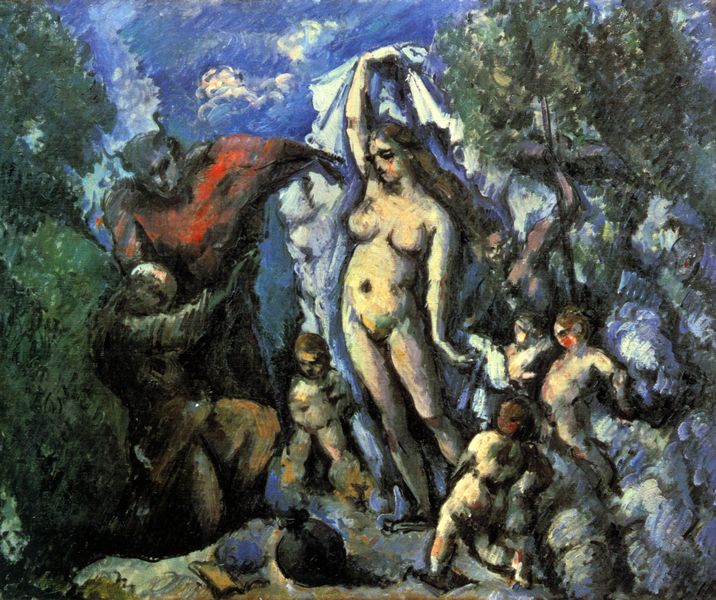
Titel: Die Versuchung des heiligen Antonius
Künstler: Paul Cézanne
Standort: Paris
Institution: Musée d'Orsay
Schlagwörter: akt, baum, berg, blau, blätter, dunkel, felsen, gemälde, gestein, himmel, kampf, laub, mann, nackt, umhang, weiß, wolken, bäume, cezanne, gelb, grün, impressionismus, landschaft, menschen, mädchen, ocker, bewegung, braun, brust, busen, frau, grau, haar, kleid, kreide, köpfe, licht, männer, pastell, schwarz, ölbild, rot, tuch, wolke, beige, expressionismus, malerei, gericht, arme, böse, falten, stein, steine, tod, tot, horn, öl, büsche, gebüsch, pastos, rauch, boden, gewand, haare, decke, kind, haarpracht, höhle, locken, rosa, wald, kinder, pferd, sack, engel, beine, himmelblau, brüste, bücher, haltung, stab, lila, violett, baby, ölgemälde, dick, duktus, nabel, bauch, nackte, bauchnabel, brustwarze, knie, scham, scheide, striche, impression, flucht, umarmen, corinth, lovis corinth, buch, gogh, gemalt, kreuz, umriß, kontur, schönheit, jungfrau, raub, kugel, beutel, säckchen, dämon, ganzfigur, himme, lanschaft, hölle, teufel, versuchung, faun, nymphe, zeichnerisch, nackte frau, erscheinung, venus, hörner, putten, sünde, stier, ackt, schlagen, putti, zorn, satan, kandinsky, chagall, ägypten, dämonen, kleinkinder, mittelachse, wölkchen, susanna, negel, attribute, butten, hl antonius, geschlechter, grazie, antonius, eutel, faun und nymphe, teufe, versuchung des heiligen antoni, versuchung des hl antonius, wassernymphe, kontuf, haarpfacht, frau mit kinder